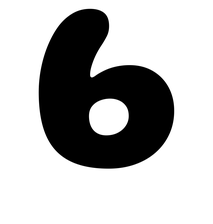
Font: Gluten_Bold